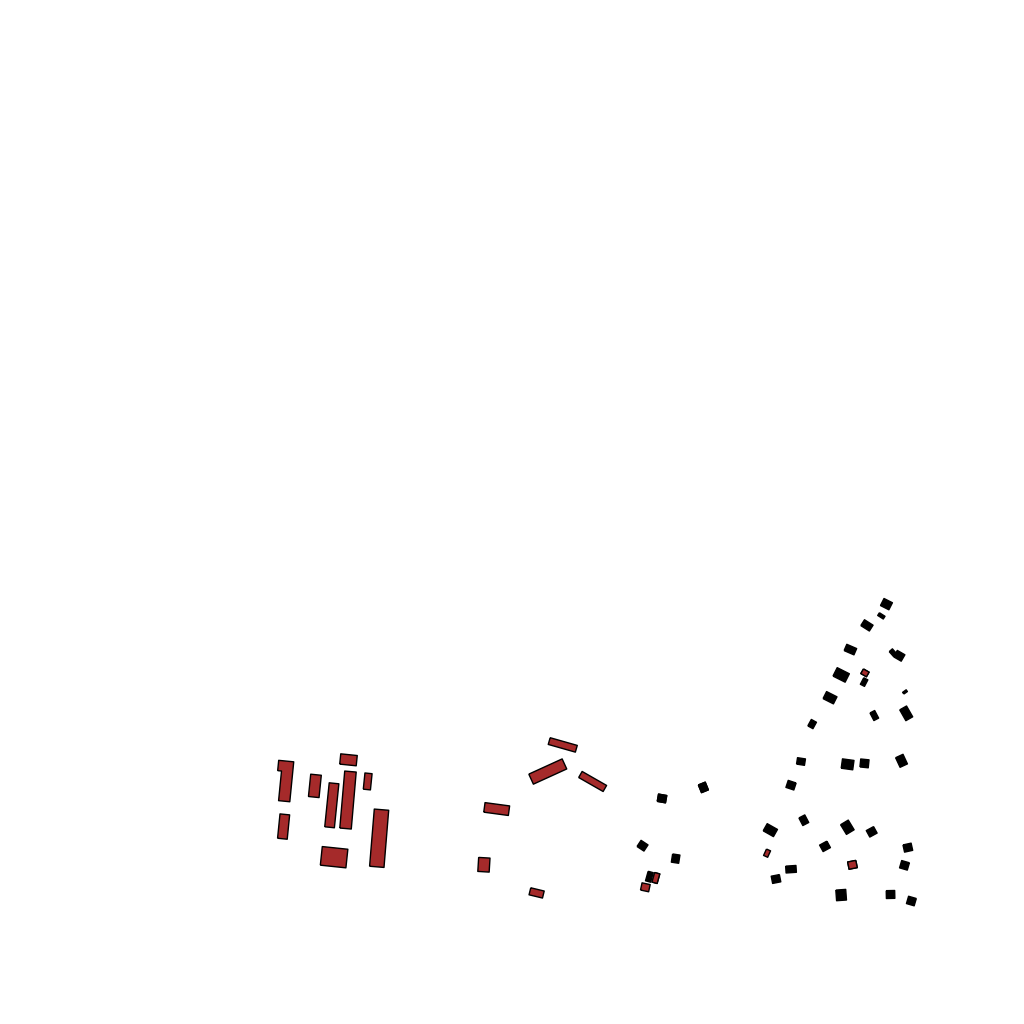
Tags: overhead vector_map, industrial, recreation, residential, individual_rise, density_1, Building, Facility, 1.0 km²